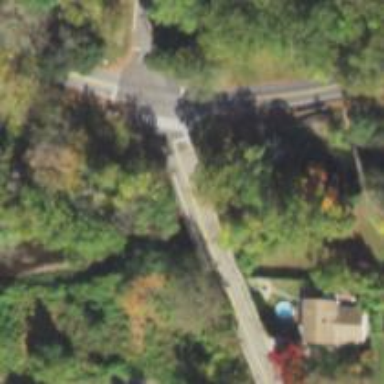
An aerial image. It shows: Residential road with bridge.